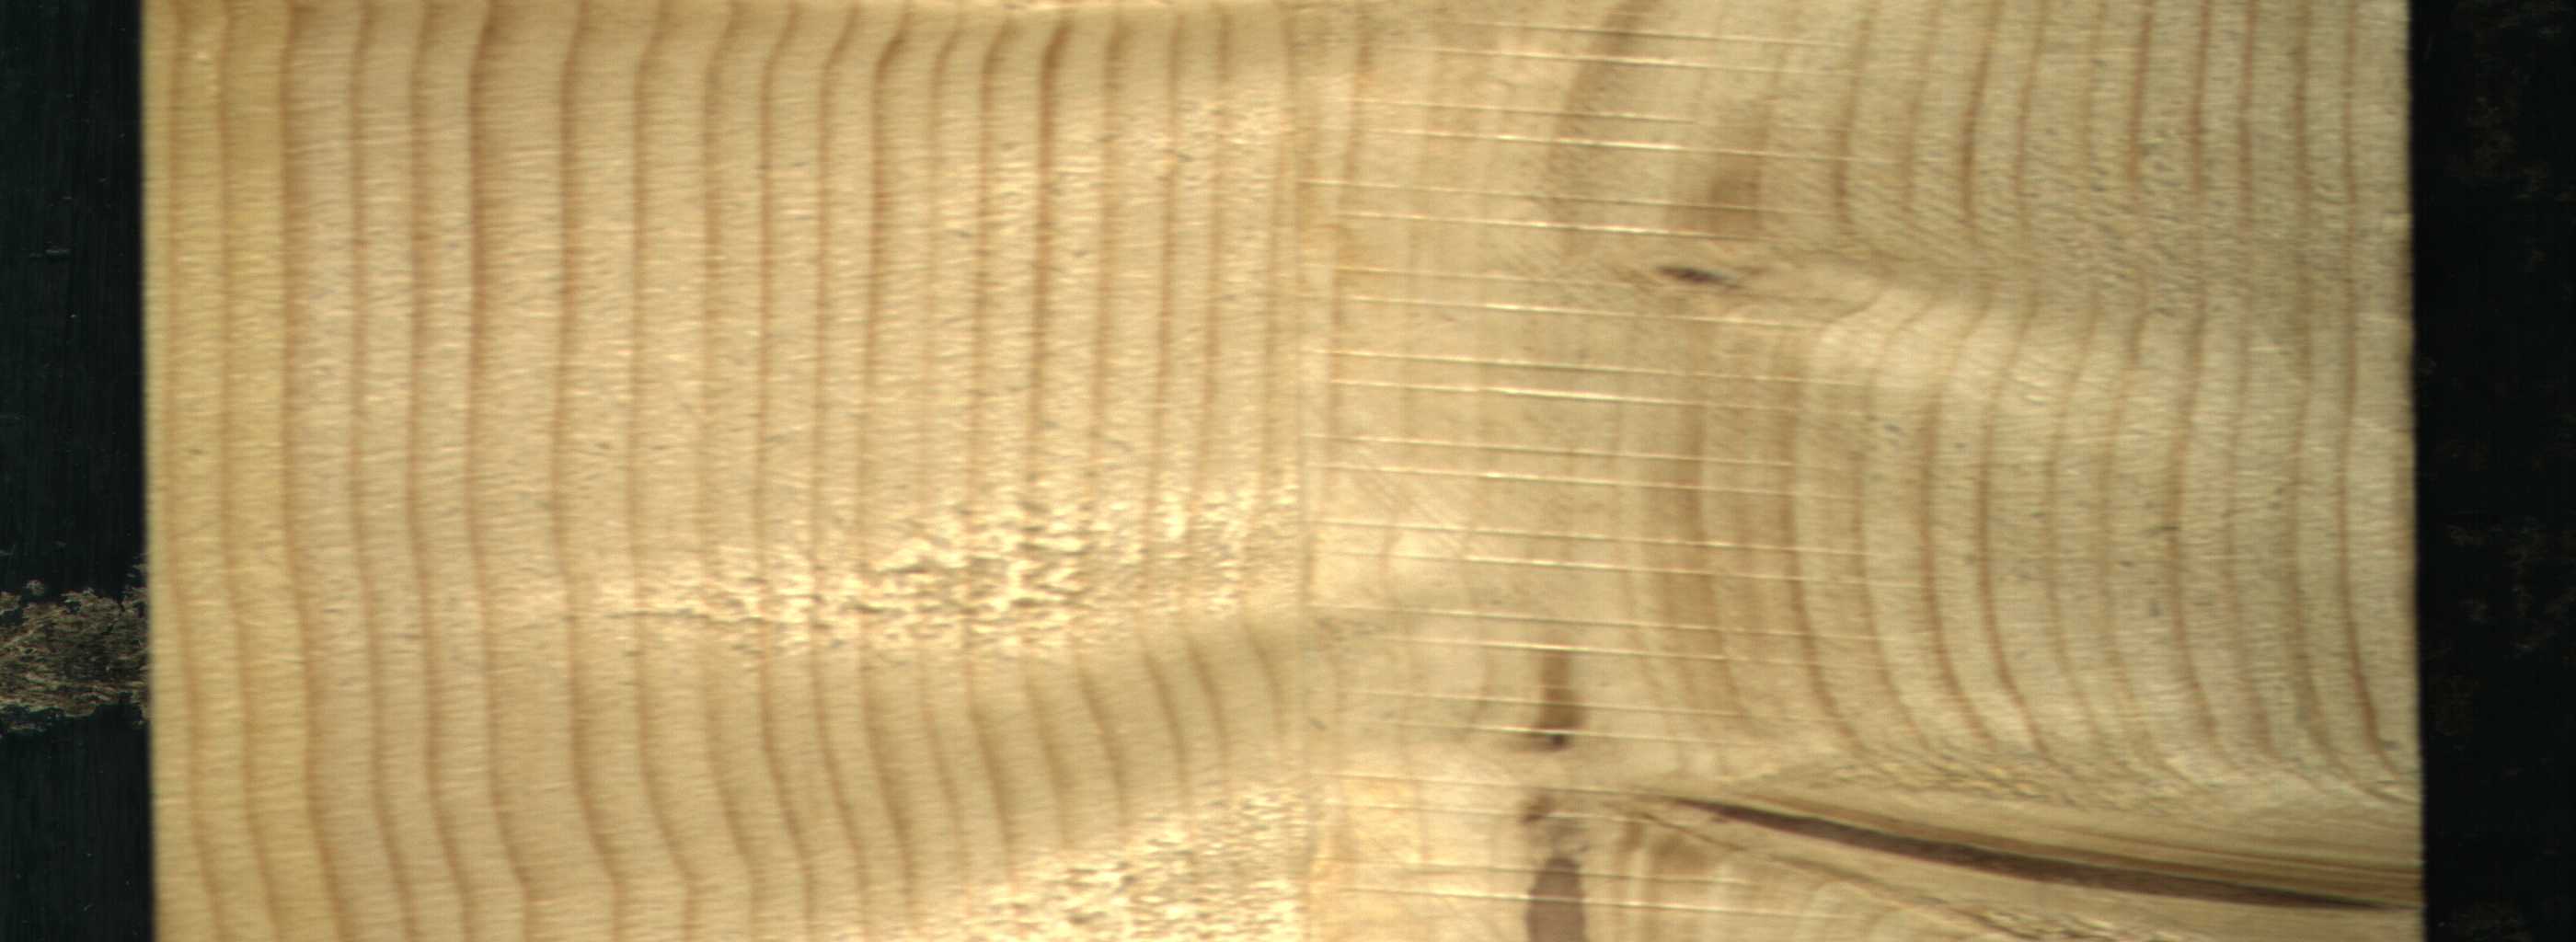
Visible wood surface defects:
Live_Knot
Live_Knot